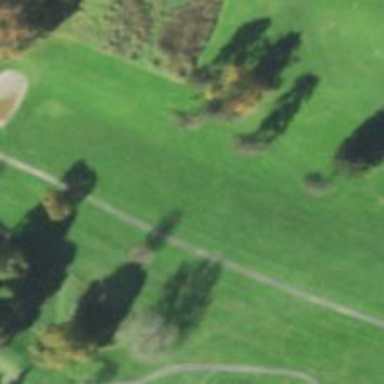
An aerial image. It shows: Golf hole.